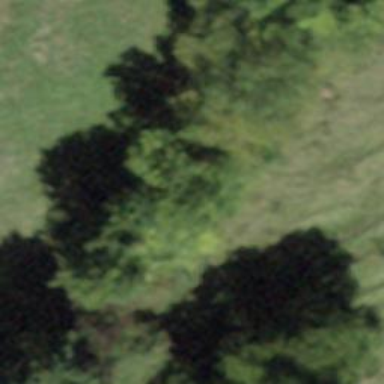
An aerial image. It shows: Row of trees in natural setting.